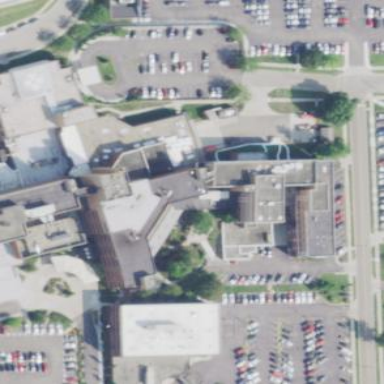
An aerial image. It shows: Hospital providing healthcare services.